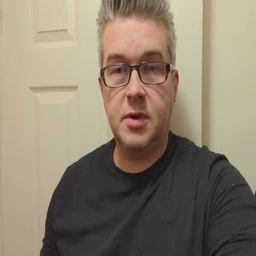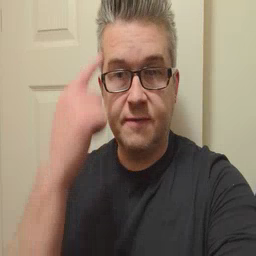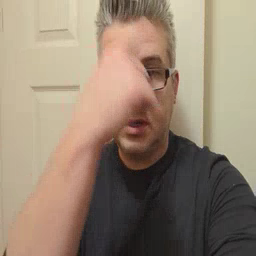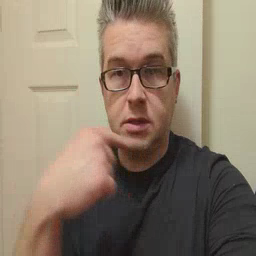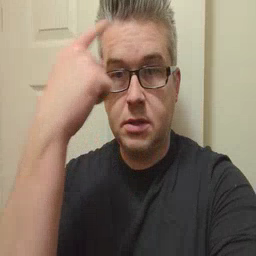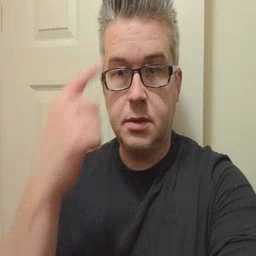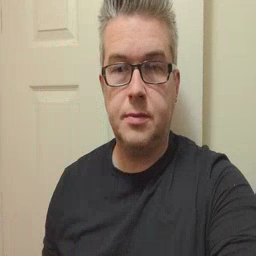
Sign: face